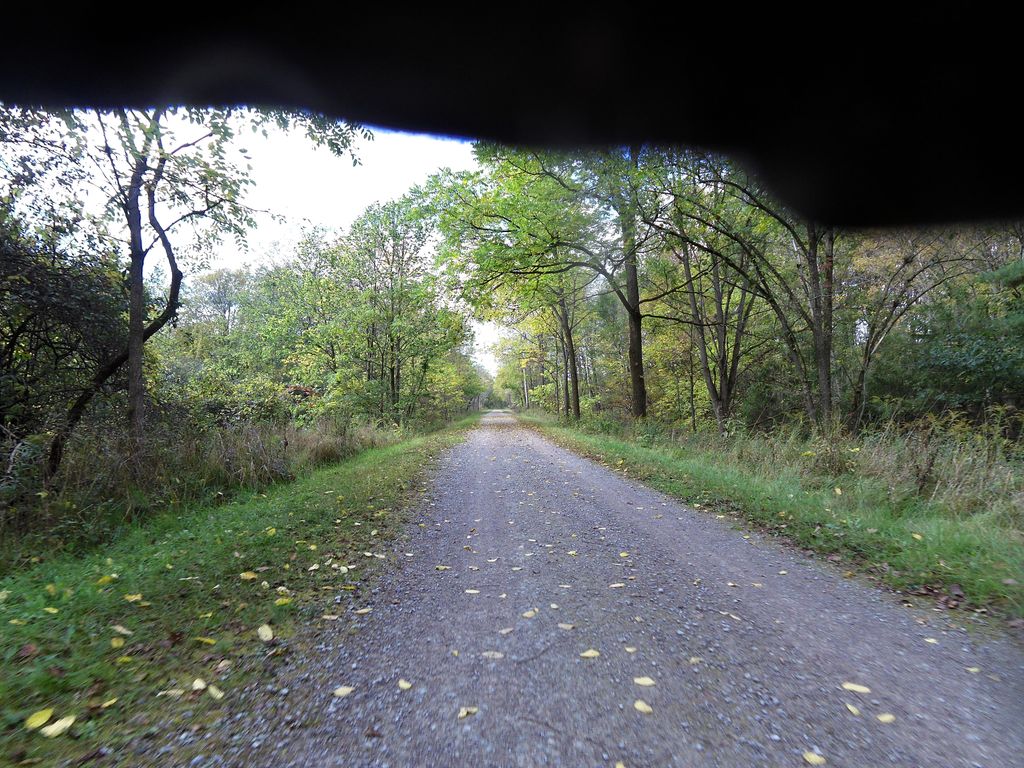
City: hamilton